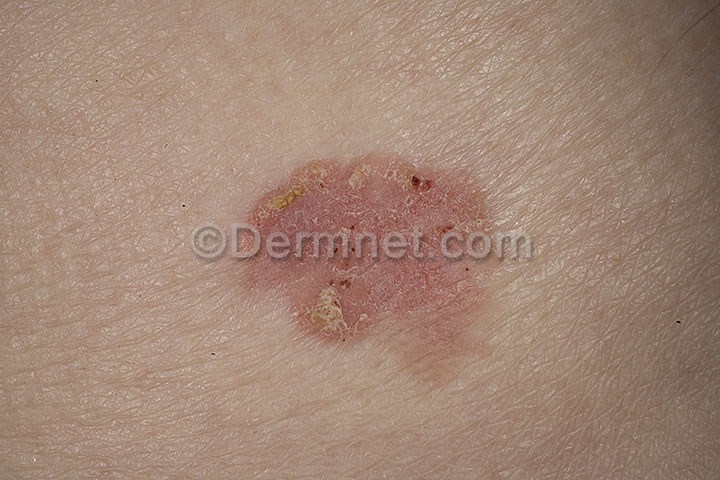
Disease: Actinic Keratosis Basal Cell Carcinoma and other Malignant Lesions